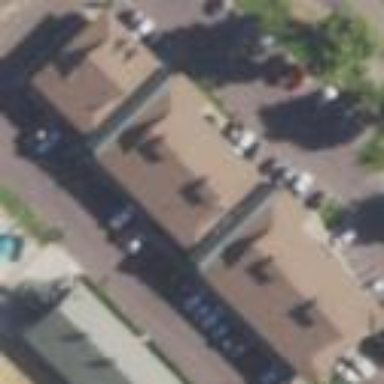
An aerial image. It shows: Hotel building.